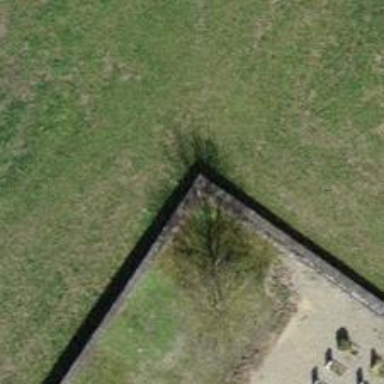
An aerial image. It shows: Wall barrier.